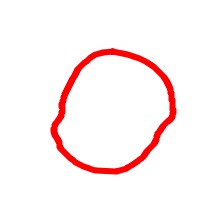
Shape: circle